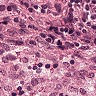
Metastatic tissue present: no